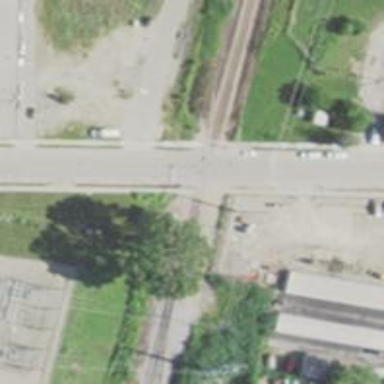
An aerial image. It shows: Railway crossing.